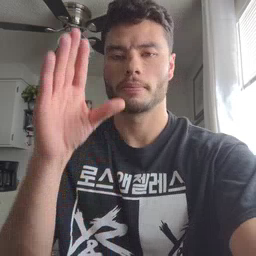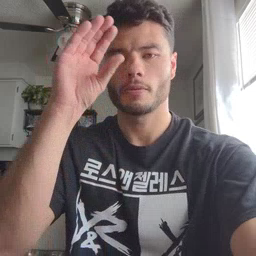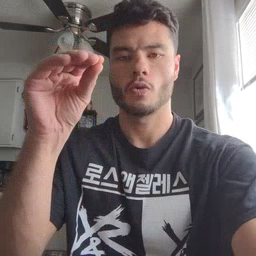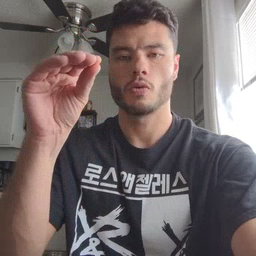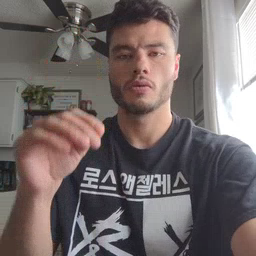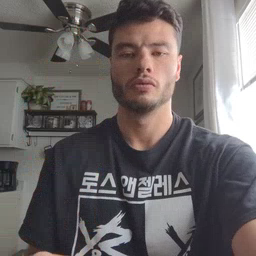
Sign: boy